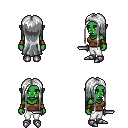
a pixel art fantasy rpg character, female body template, orc, green skin, brown pirate shirt, white pants, white extra-long hairstyle, cloth bracers, metal boots, dagger, four views (front, back, left, right), 2x2 character sprite sheet, small pixel art, hard edges, no anti-aliasing